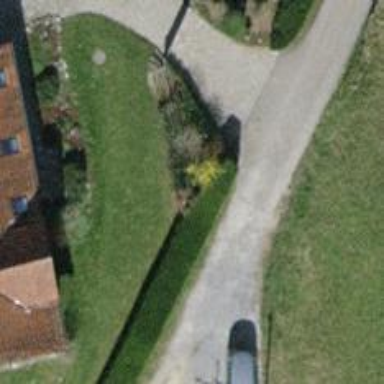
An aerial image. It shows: Hedge acting as barrier.